Field crop: maize
Growth stage: 2
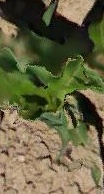
Species: maize